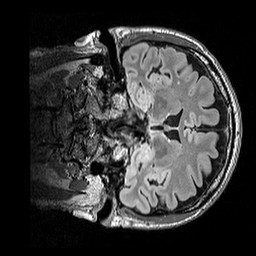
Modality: FLAIR
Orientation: coronal
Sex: male
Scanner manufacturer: siemens
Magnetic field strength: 3 T
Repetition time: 5 s
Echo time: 0.395 s